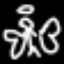
Label: angel